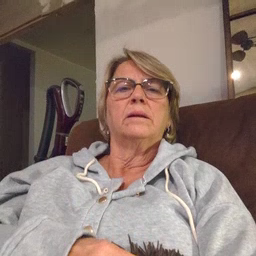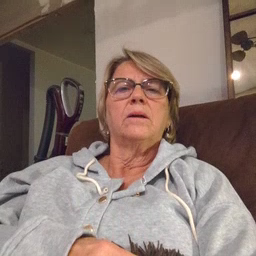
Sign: black